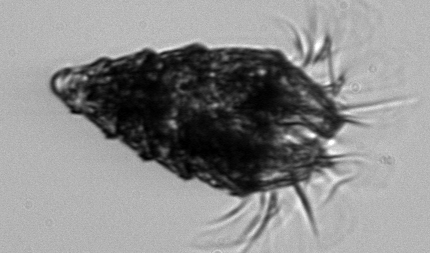
Label: Laboea_strobila